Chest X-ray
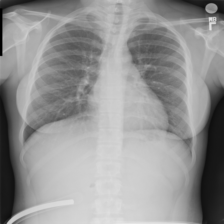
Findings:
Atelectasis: negative
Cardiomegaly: negative
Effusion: negative
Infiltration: negative
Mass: negative
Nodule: negative
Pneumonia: negative
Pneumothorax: negative
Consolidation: negative
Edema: negative
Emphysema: negative
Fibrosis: negative
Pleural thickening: negative
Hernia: negative